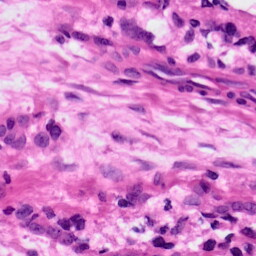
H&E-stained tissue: Ovarian